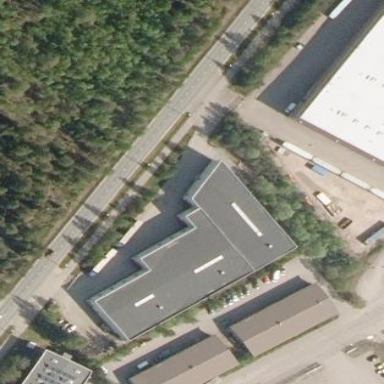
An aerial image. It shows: Industrial building.